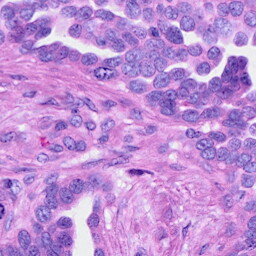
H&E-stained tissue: Ovarian